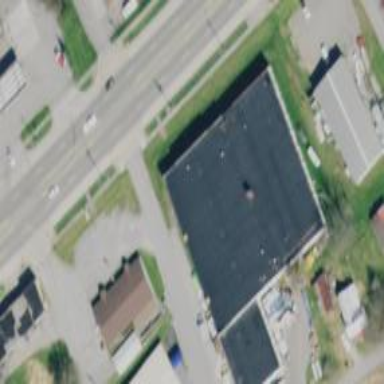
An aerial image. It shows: Commercial building.